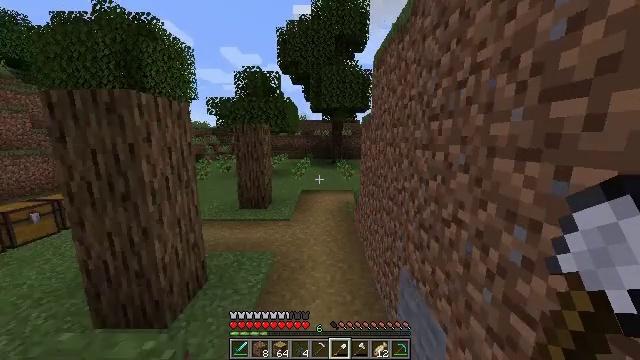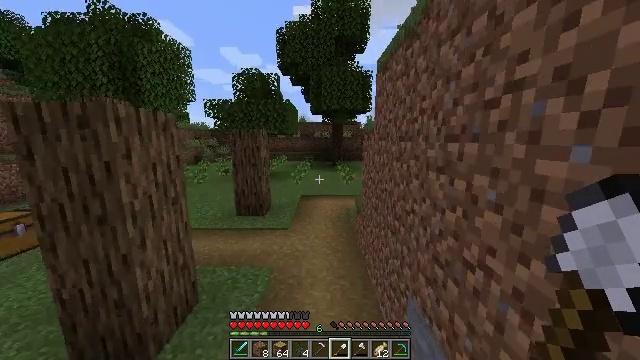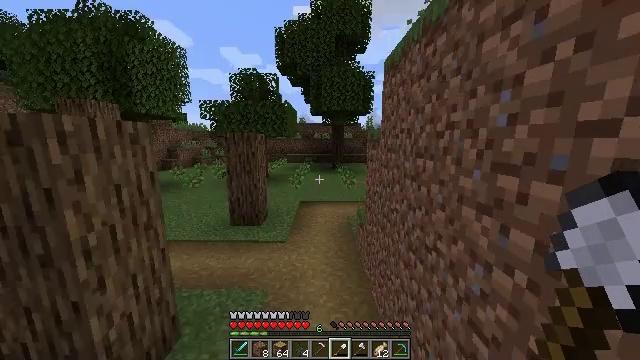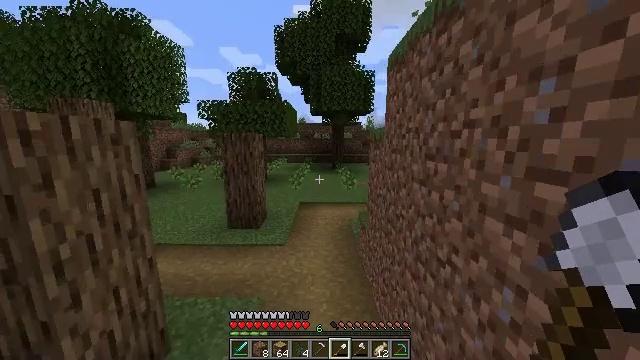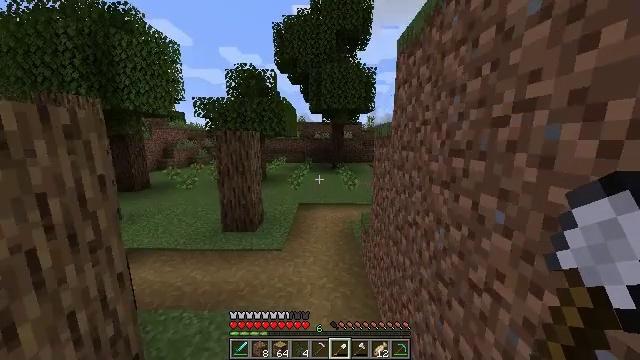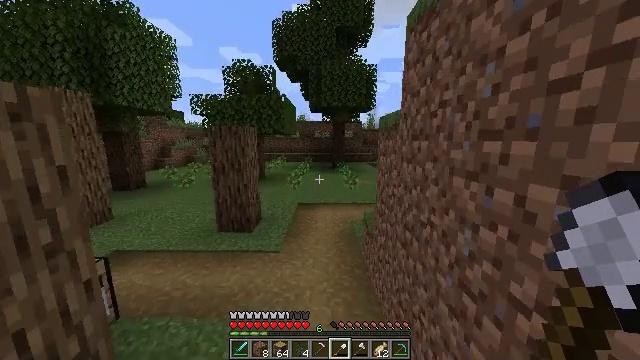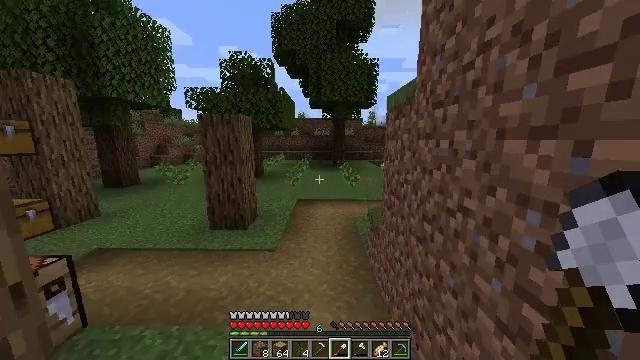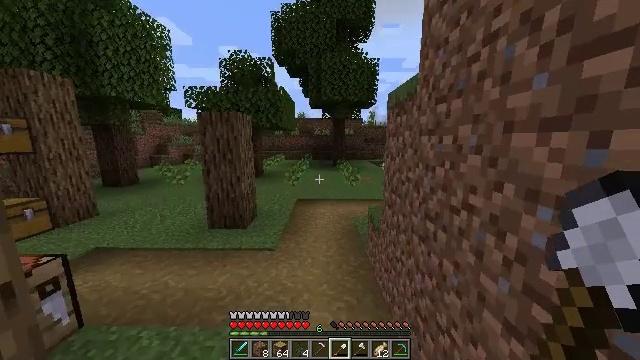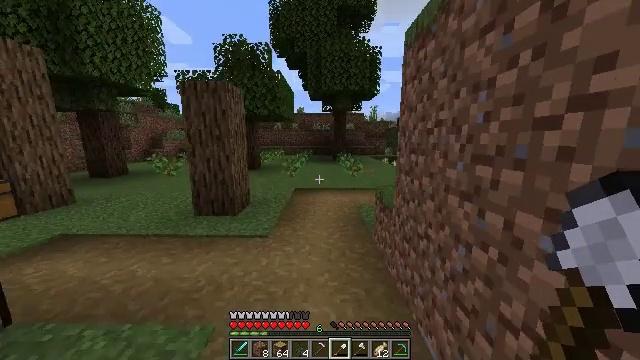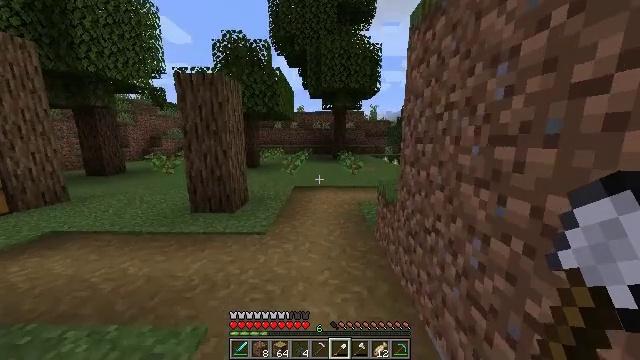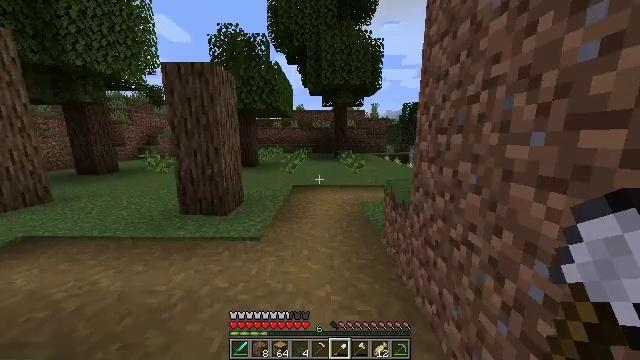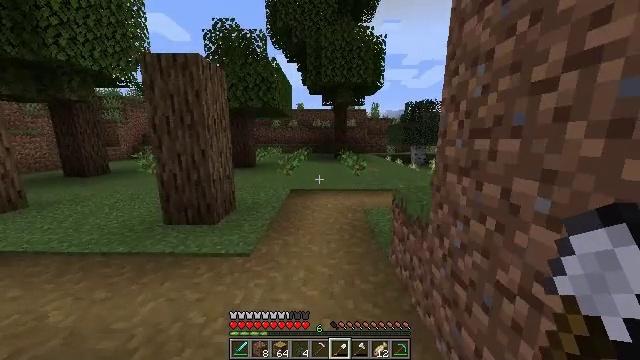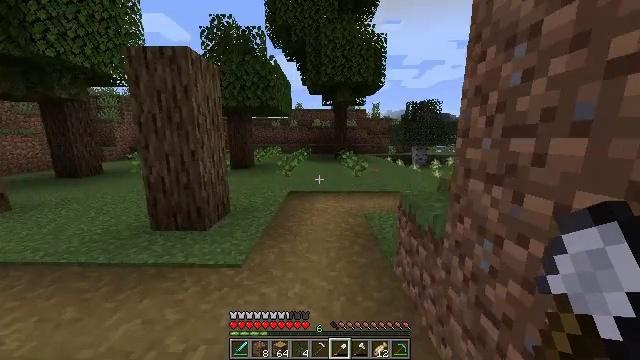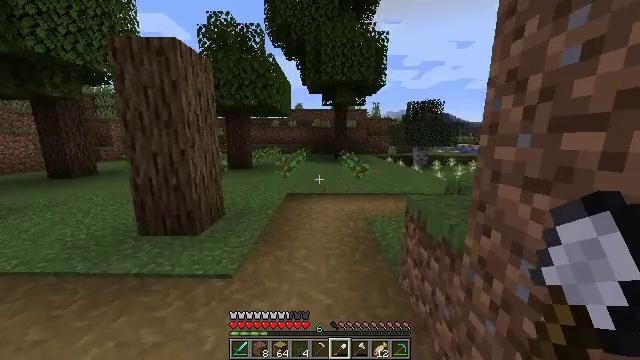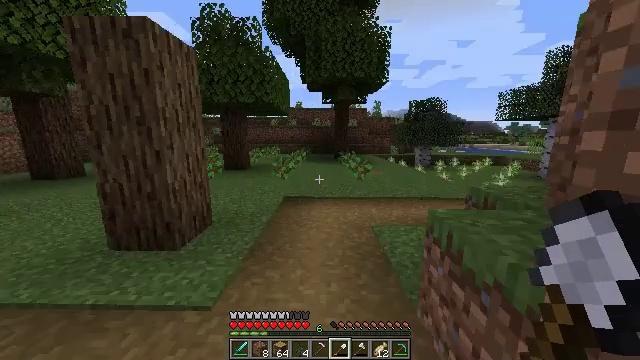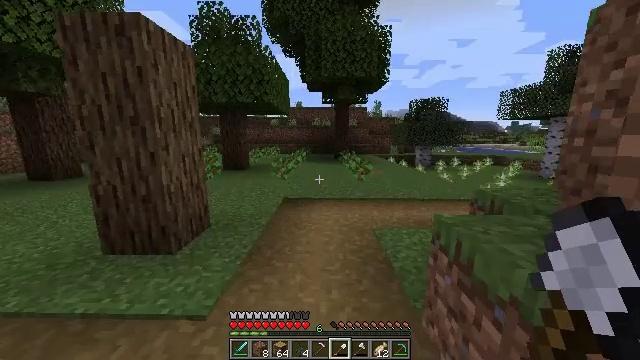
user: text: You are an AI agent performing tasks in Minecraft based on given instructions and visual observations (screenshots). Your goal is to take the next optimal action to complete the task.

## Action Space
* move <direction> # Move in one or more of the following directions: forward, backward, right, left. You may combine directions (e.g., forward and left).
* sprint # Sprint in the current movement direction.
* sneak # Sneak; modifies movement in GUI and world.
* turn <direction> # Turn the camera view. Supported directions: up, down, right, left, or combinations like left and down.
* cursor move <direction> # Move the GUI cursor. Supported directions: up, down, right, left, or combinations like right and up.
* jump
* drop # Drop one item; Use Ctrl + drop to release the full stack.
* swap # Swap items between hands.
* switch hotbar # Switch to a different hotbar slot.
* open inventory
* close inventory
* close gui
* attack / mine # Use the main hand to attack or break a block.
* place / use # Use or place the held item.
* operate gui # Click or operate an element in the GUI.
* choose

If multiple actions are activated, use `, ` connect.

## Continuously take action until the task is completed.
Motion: motion action
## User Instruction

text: Remove the birch sapling from the earth.
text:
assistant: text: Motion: move forward, jump
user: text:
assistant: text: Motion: move forward, jump
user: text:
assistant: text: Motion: move forward, jump
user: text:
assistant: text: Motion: move forward, jump
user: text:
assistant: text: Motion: move forward
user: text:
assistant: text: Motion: move forward
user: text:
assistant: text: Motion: move forward
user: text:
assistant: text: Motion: move forward
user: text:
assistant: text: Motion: move forward
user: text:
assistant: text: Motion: move forward
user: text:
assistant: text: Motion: move forward
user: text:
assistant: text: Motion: move forward
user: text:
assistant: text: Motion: move forward
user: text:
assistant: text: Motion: move forward
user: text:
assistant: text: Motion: move forward
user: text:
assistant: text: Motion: move forward
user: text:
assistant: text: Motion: move forward, turn right
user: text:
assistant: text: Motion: move forward, turn right
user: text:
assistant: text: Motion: move forward, turn right
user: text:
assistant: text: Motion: move forward, turn right
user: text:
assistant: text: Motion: move forward, turn right
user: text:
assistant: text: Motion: move forward, turn right
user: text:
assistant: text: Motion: move forward
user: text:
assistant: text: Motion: move forward and move left, turn right
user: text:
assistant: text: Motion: move forward and move left, turn right
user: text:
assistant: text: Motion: move forward and move left, turn right
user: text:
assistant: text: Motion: move forward and move left, turn right
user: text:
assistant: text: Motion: move forward and move left, turn right
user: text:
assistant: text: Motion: move forward and move left, turn right
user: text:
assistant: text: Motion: move forward, turn right